Question:
As shown in the image, I have the y-axis with the labels in it
'''
valueAxis: {
majorGridLines: {
visible: true
},
labels: {
template: "#= kendo.format('{0}',value/1000)#K"
},
title: {
text: "Steps",
font: "14px Arial,Helvetica,sans-serif"
}
}
'''
I want the labels to remain , but hide the axis line. Is it possible in Kendo?
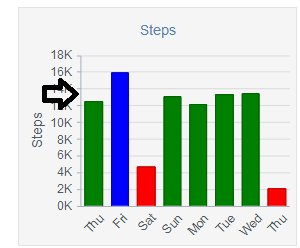
Answer: Figured it out
'''
valueAxis: {
majorGridLines: {
visible: true
},
line: {
visible:false
},
labels: {
template: "#= kendo.format('{0}',value/1000)#K"
},
title: {
text: "Steps",
font: "14px Arial,Helvetica,sans-serif"
}
}
'''